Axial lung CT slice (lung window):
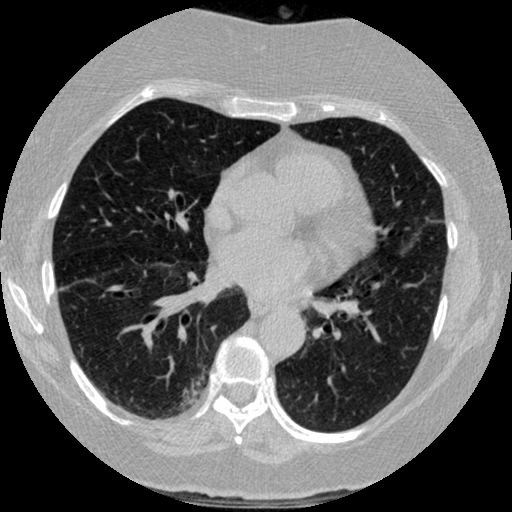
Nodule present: no